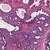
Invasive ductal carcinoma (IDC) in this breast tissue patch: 0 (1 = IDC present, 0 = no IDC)